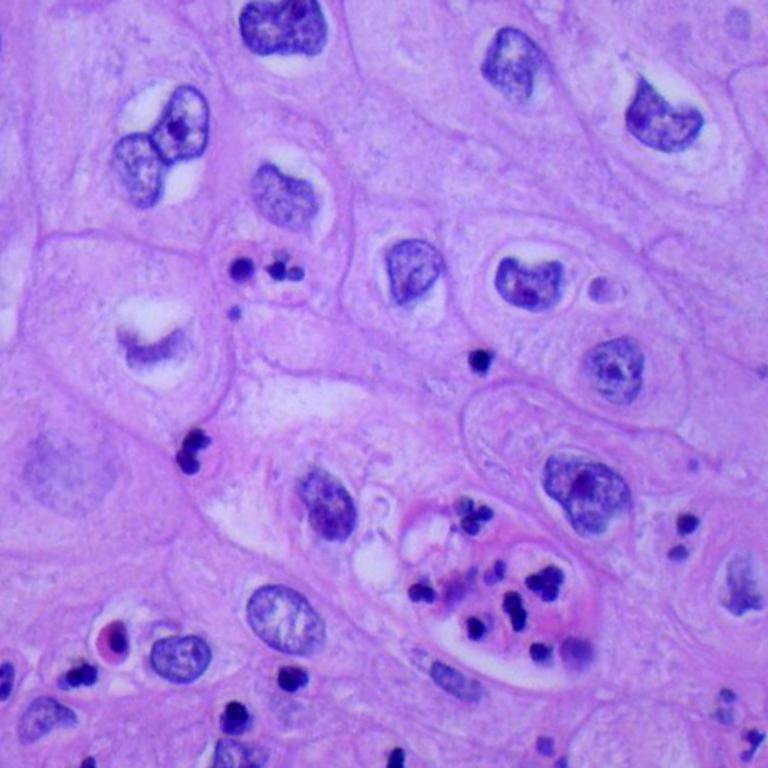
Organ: lung
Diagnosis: squamous carcinomas